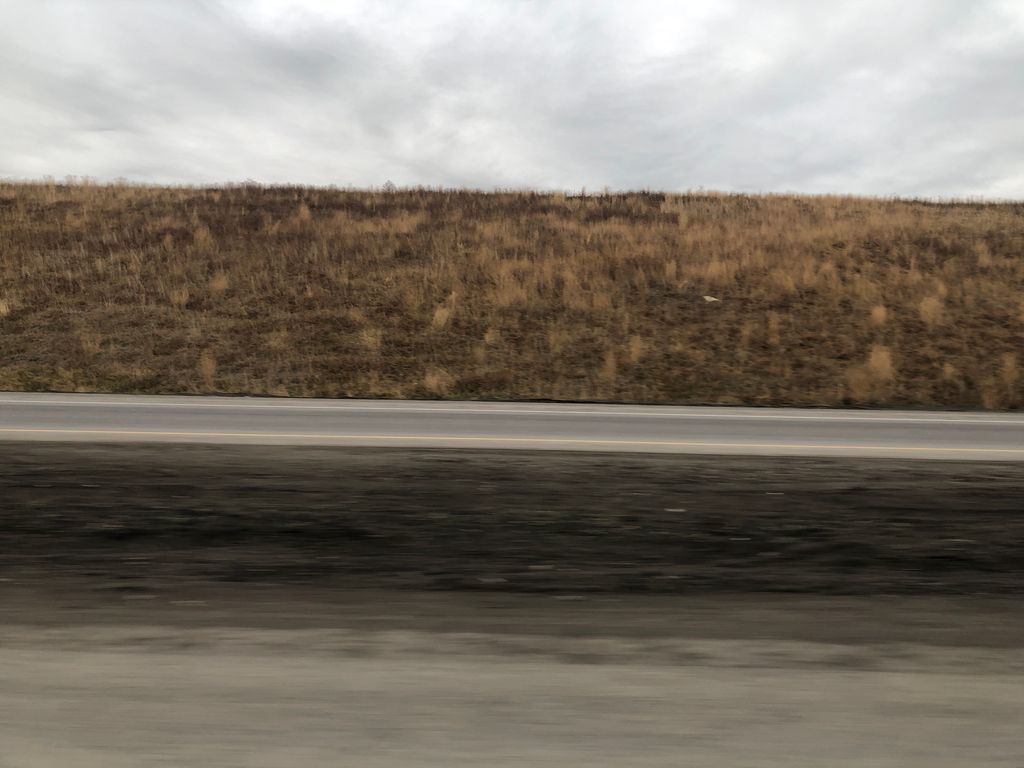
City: calgary